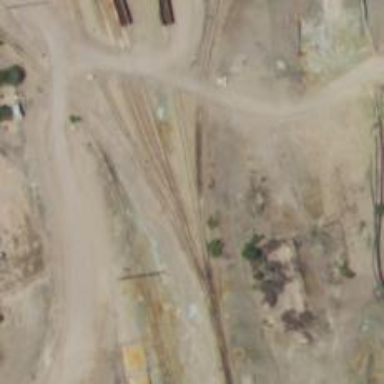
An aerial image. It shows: Rail spur service.